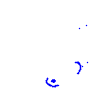
Particle: kaon